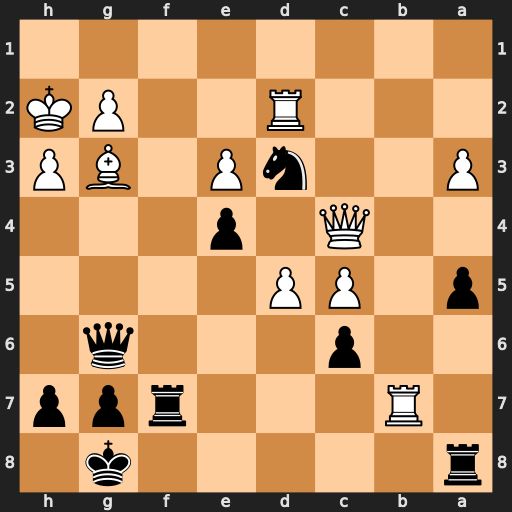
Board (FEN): r5k1/1R3rpp/2p3q1/p1PP4/2Q1p3/P2nP1BP/3R2PK/8
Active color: b
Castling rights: -
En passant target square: -
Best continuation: Rxb7 dxc6+ Rf7